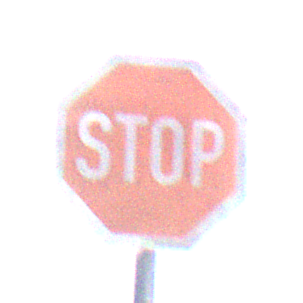
Verkehrszeichen: Stop
Umgebung: Outdoor, Nature
Tageszeit: Midday
Wetter: Clear
Licht: Natural
Jahreszeit: NotSpecified
Kontrast: HighContrast